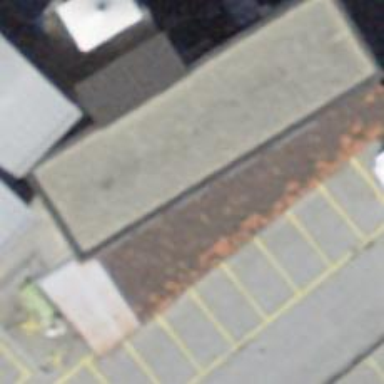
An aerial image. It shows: Hardware shop.